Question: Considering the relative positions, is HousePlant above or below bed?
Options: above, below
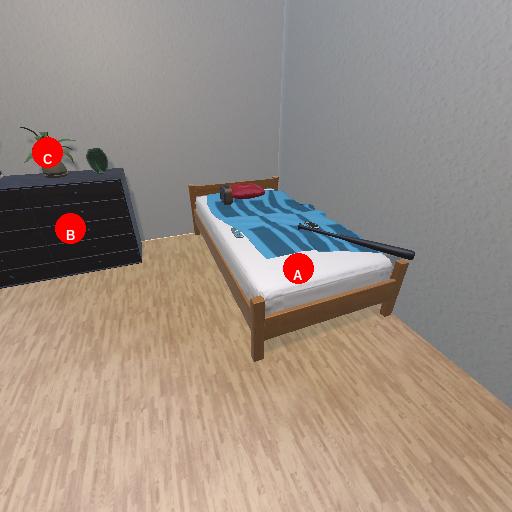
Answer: above